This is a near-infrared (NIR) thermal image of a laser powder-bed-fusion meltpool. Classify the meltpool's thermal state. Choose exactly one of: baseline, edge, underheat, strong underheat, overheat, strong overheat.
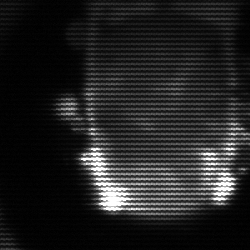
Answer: baseline